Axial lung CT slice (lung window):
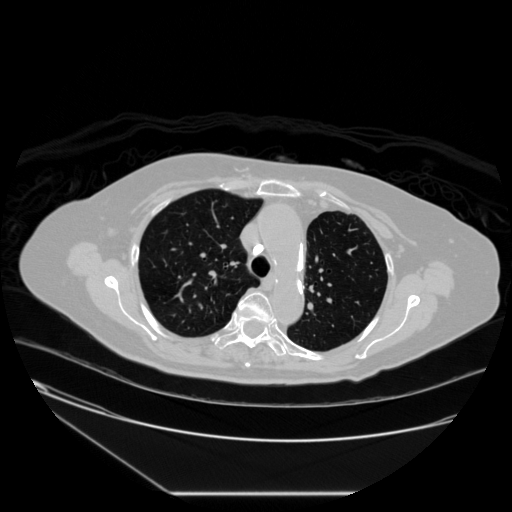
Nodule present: no